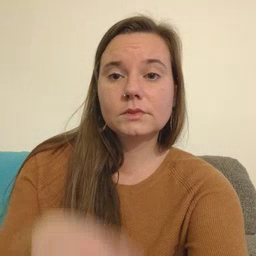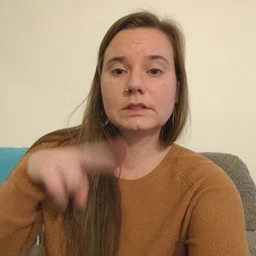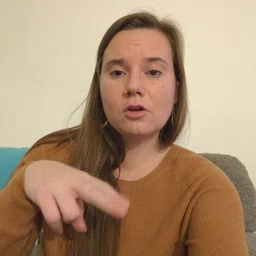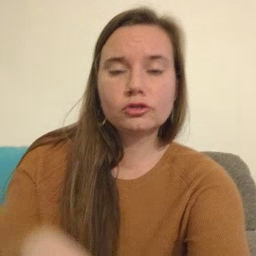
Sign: chair